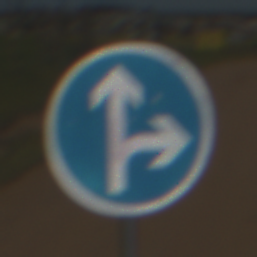
Verkehrszeichen: VorgeschriebeneFahrtrichtungGeradeausOderRechts
Umgebung: Outdoor, RoadRail
Tageszeit: MorningAfternoon
Wetter: Clear
Licht: Natural
Jahreszeit: NotSpecified
Kontrast: HighContrast